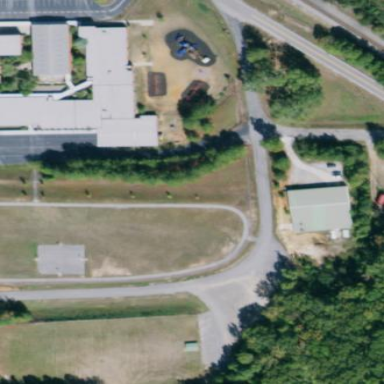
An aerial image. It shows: School.